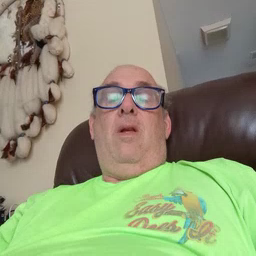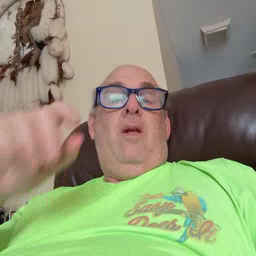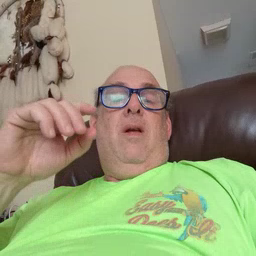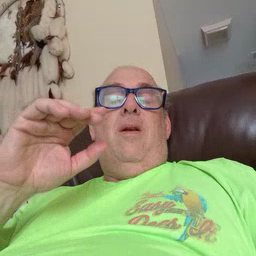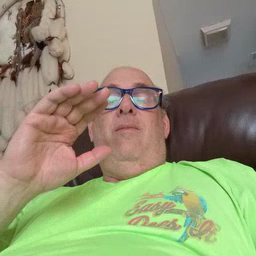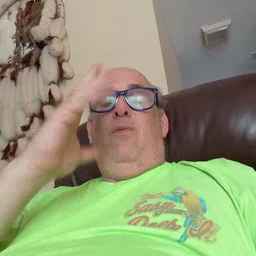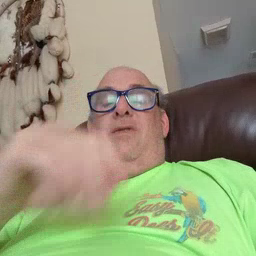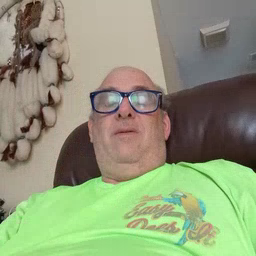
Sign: pretty